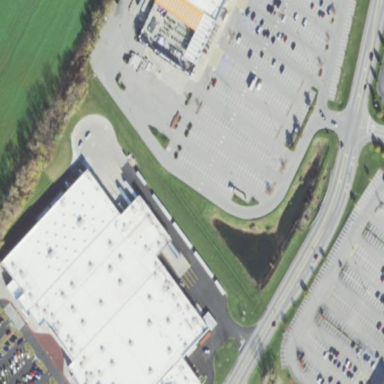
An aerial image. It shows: Retail building housing supermarket.